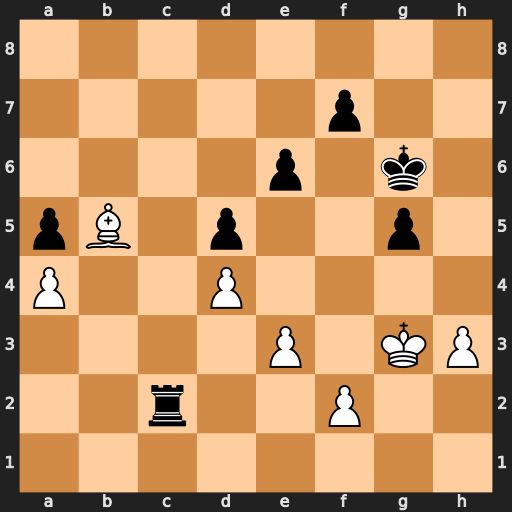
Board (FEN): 8/5p2/4p1k1/pB1p2p1/P2P4/4P1KP/2r2P2/8
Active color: w
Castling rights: -
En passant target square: -
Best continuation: Bd3+ Kh5 Bxc2